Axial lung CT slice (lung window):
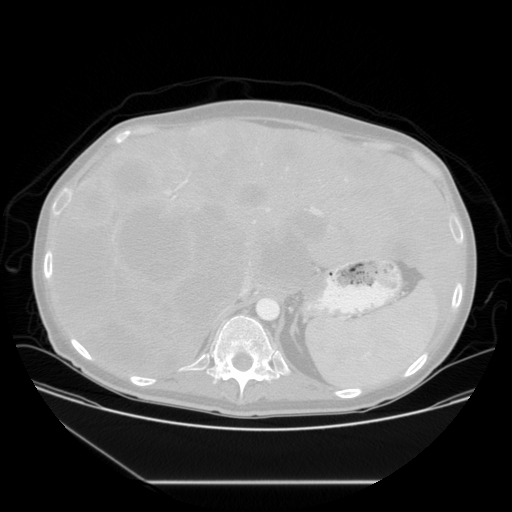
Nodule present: no